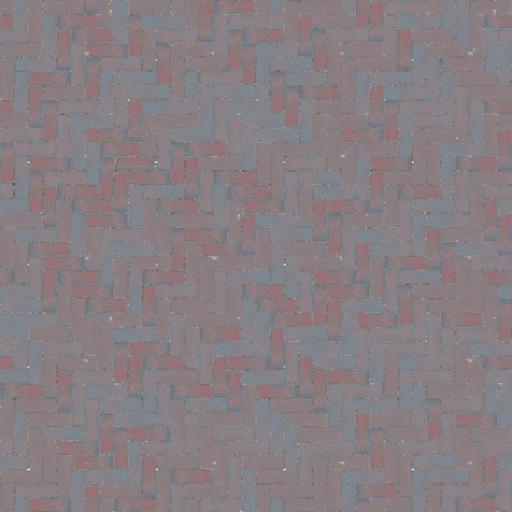
Tags: herringbone pavement paving stones